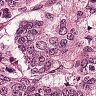
Metastatic tissue present: yes